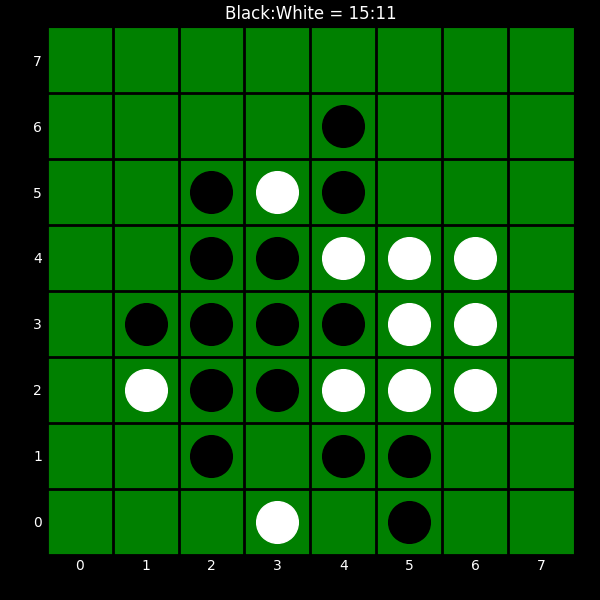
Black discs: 15
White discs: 11